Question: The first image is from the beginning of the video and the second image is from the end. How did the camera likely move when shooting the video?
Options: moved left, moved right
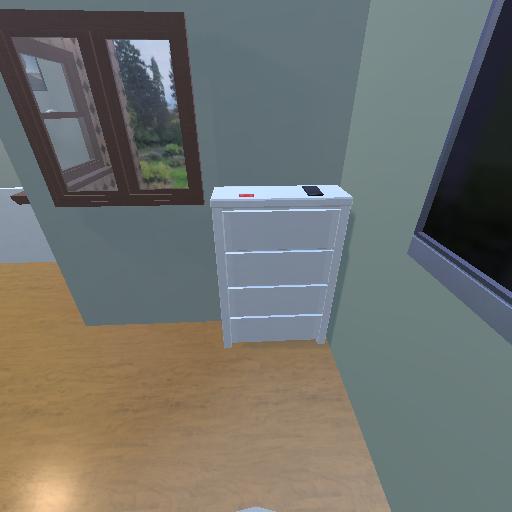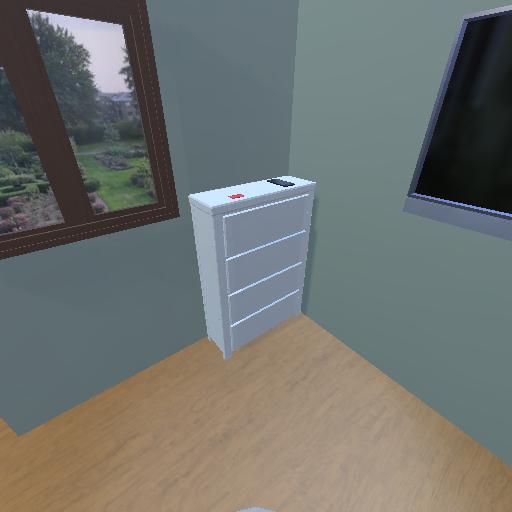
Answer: moved left